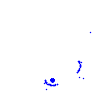
Particle: pion